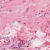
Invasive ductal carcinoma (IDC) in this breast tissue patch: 0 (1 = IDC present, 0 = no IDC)